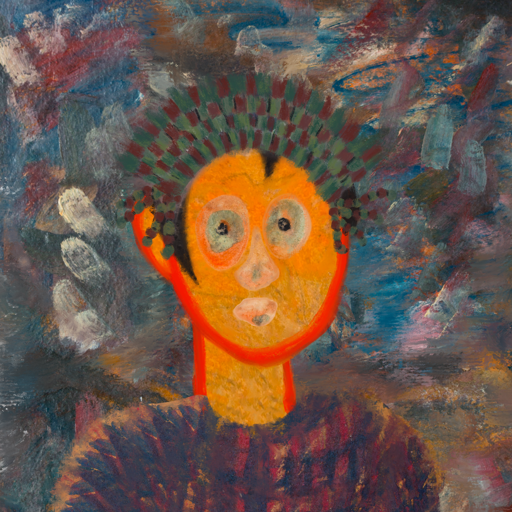
Background: Boggyland, Head And Neck Front: Sisters, Face Front: Childish, Bust: In_The_Sun, Hair Front: Roy_Bahadur, Head Accessory: After_Raid_Crown, Second Necklace: Blank, Necklace: Blank, Baby: Blank